Question: So I'm trying to hide buttons in Laravel Nova resource. But I dont know what i can add to the code.
Those buttons:

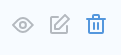
Answer: I found a solution first you create a policy via artisan command:
then you get a file in app/Policies/ModelNamePolicy.php
'''
public function view(User $user, InstructorOverview $instructorOverview) {
return false;
}
'''
And you can just return false in functions view, create, update, delete, restore, forceDelete.